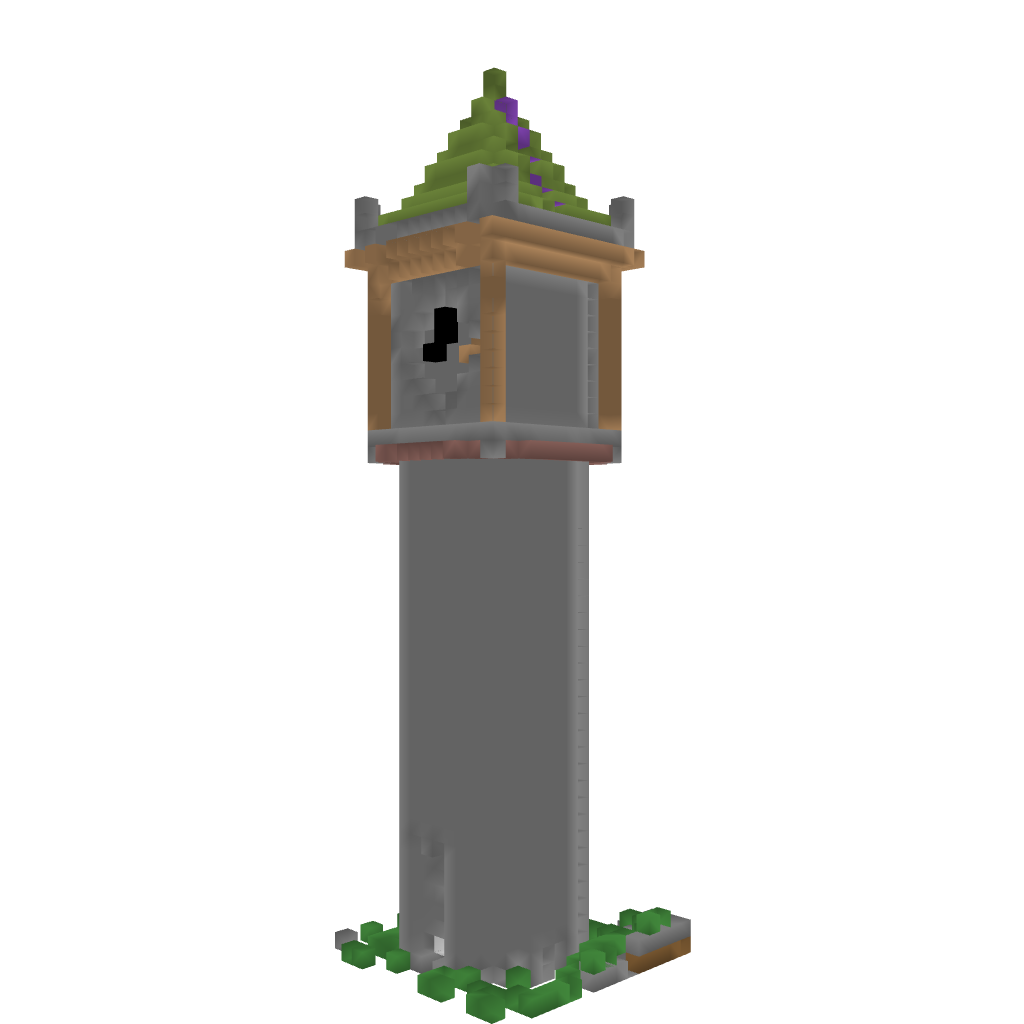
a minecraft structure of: Clocktower good quality